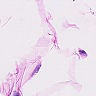
Metastatic tissue present: no